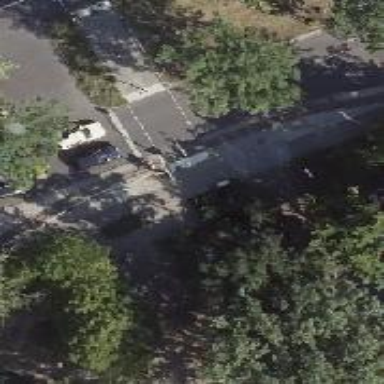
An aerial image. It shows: Footway with crossing that has island.